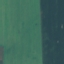
Land use / land cover class: AnnualCrop